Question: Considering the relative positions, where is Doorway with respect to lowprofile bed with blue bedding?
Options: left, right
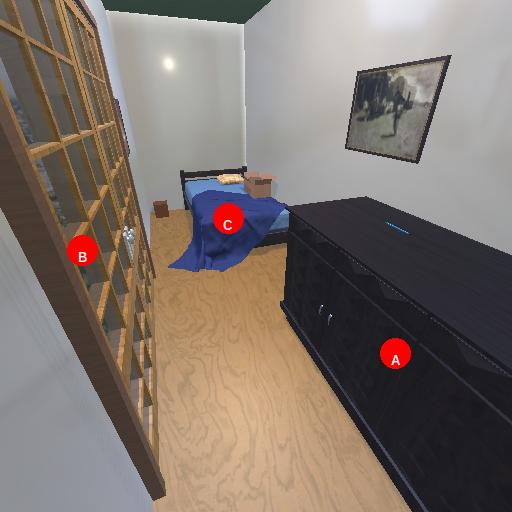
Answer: left